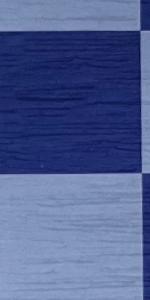
Label: Empty